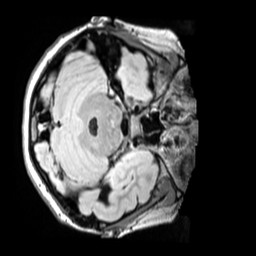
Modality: FLAIR
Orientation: axial
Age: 11
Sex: female
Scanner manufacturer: siemens
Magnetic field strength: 3 T
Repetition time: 5 s
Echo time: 0.388 s